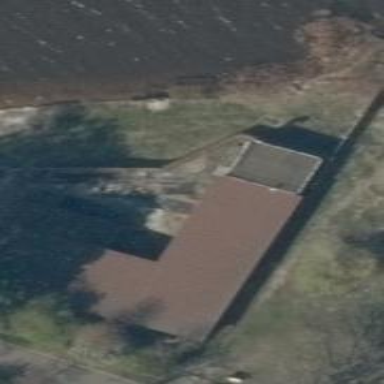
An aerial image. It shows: Shed.